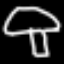
Label: mushroom